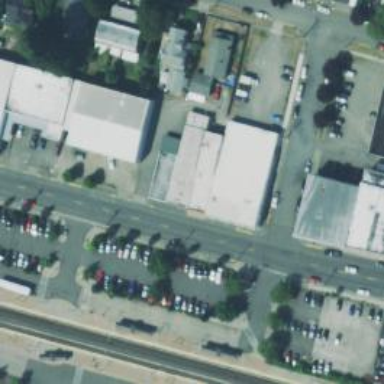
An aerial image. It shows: Alleyway designated as service road.